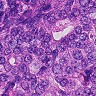
Metastatic tissue present: yes